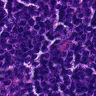
Metastatic tissue present: no